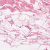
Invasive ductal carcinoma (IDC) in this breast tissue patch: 0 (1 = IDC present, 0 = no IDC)